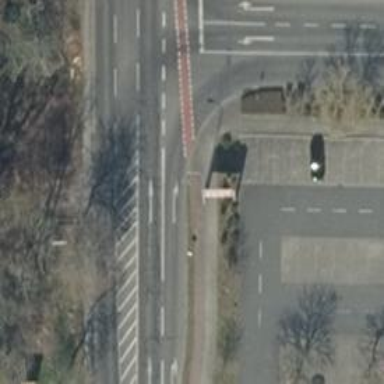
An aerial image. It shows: Secondary road with asphalt surface.